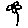
Label: flower